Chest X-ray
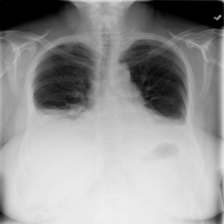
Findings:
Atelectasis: positive
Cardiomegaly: negative
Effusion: positive
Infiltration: negative
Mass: negative
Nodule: negative
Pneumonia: negative
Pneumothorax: negative
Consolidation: negative
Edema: negative
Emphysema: negative
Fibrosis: negative
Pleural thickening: negative
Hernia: negative